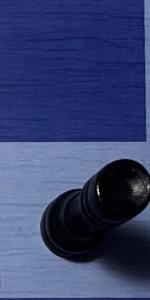
Label: Rook_Black